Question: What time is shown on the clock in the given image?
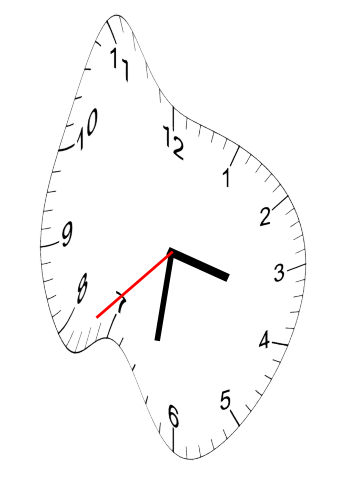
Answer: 03:31:38